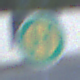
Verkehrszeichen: Haltestelle
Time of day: SunriseSunset
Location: Outdoor (Suburban)
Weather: PartlyCloudy
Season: NotSpecified
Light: Natural